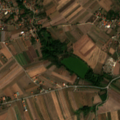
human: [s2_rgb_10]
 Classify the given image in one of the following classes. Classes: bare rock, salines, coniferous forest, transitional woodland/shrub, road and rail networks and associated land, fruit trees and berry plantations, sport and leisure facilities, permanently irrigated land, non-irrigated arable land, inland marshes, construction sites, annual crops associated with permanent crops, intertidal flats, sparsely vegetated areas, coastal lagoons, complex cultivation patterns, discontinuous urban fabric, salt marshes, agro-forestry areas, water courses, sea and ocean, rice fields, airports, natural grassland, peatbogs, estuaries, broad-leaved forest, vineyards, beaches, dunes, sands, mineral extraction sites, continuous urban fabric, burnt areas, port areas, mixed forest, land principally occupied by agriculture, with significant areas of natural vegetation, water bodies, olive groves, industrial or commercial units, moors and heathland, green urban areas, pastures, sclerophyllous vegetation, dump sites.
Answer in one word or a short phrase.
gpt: discontinuous urban fabric, non-irrigated arable land, land principally occupied by agriculture, with significant areas of natural vegetation